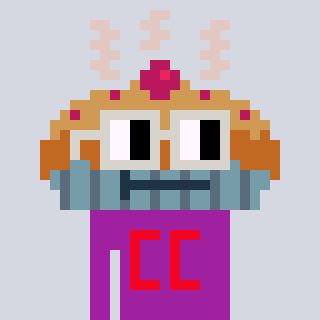
a pixel art character with square light gray glasses, a pie-shaped head and a magenta-colored body on a cool background